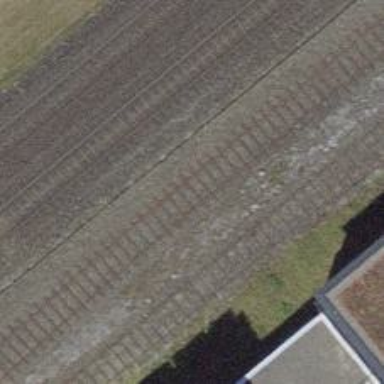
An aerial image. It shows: Single-track spur railway line.